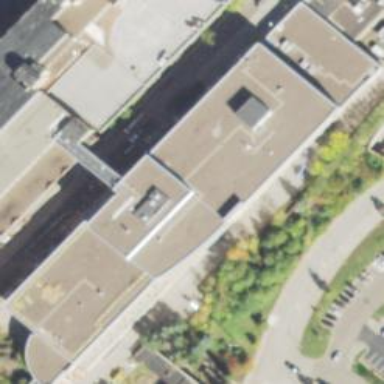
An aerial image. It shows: Hospital building.